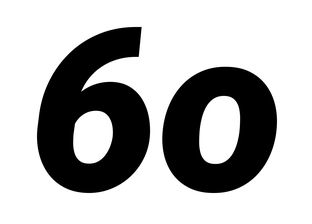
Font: Roboto-Italic_Black_Italic